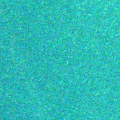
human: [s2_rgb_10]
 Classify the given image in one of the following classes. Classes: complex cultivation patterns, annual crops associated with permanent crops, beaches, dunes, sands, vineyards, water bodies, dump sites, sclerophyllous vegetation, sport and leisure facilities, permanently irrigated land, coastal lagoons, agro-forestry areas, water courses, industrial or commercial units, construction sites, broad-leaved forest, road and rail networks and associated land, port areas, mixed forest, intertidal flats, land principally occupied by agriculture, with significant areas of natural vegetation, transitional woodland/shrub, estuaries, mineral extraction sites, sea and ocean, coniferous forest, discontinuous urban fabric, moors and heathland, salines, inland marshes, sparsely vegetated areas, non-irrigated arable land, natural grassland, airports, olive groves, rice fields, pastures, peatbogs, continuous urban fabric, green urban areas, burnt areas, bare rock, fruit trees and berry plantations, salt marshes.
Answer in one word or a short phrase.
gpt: sea and ocean